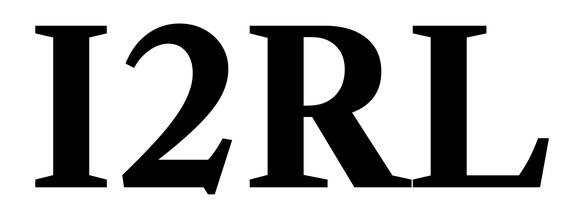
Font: LibreCaslonText_Bold